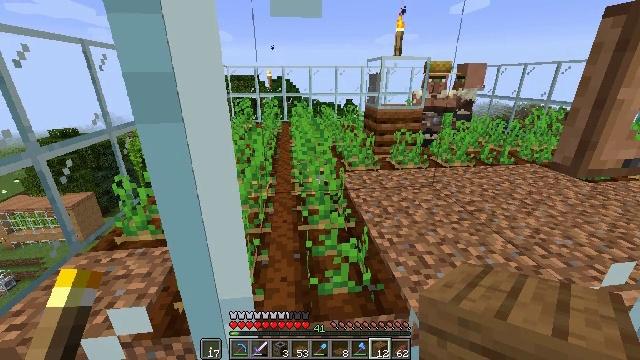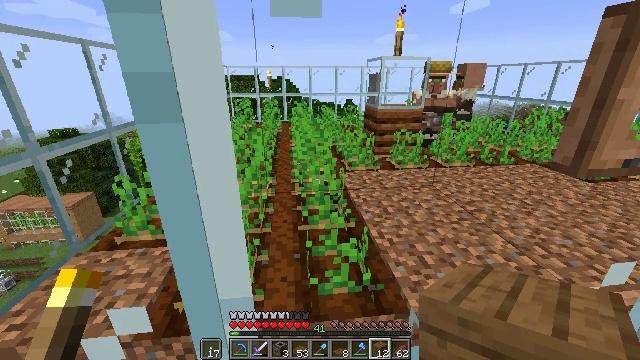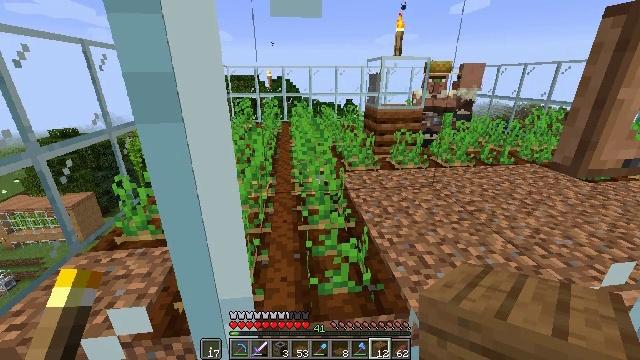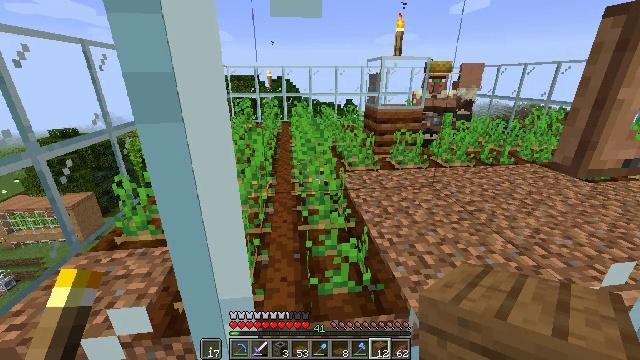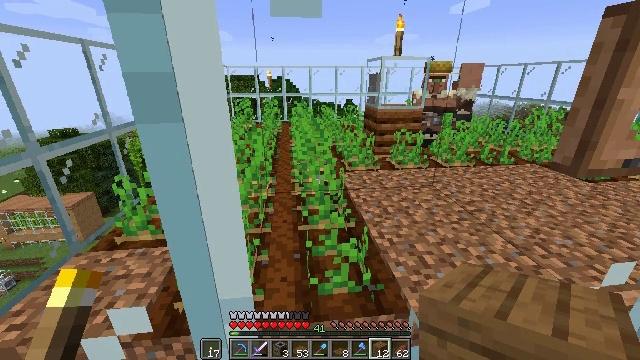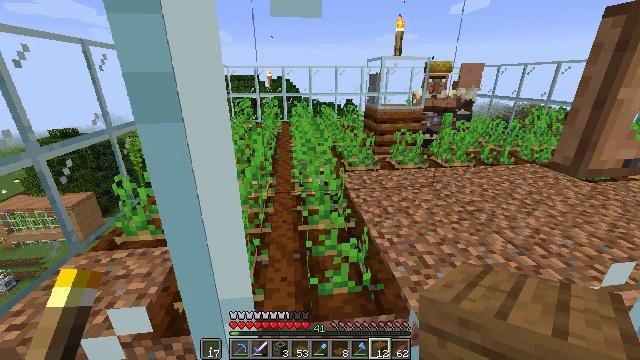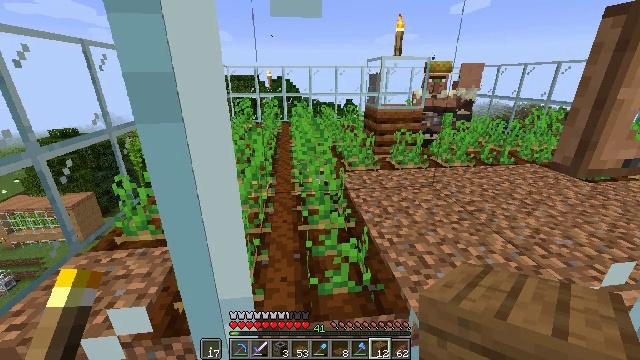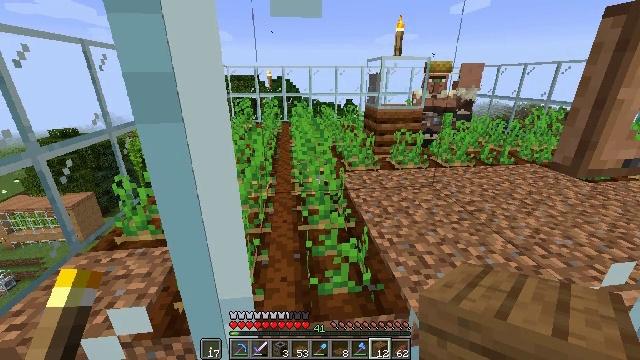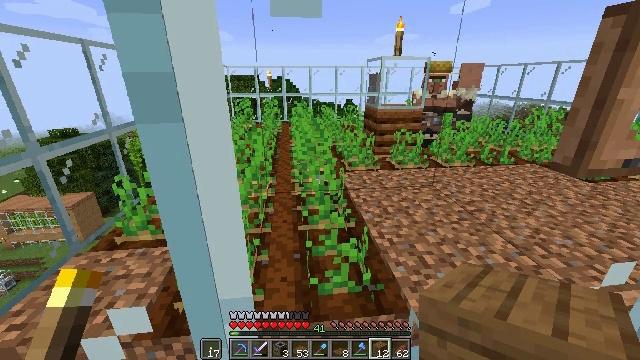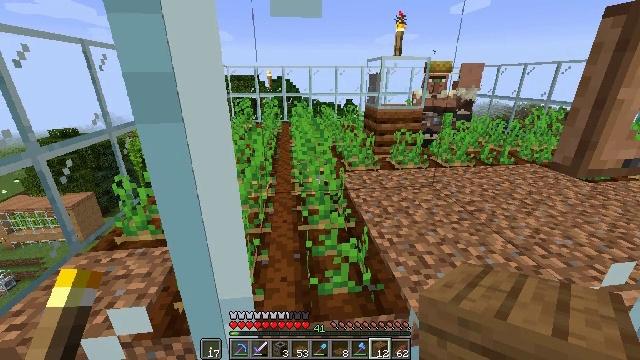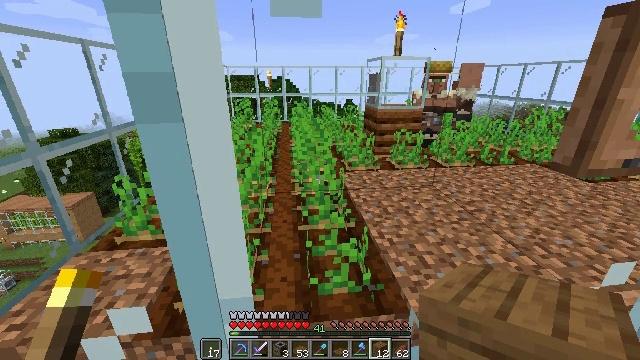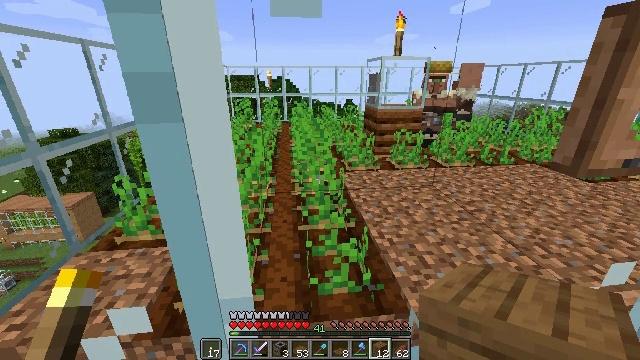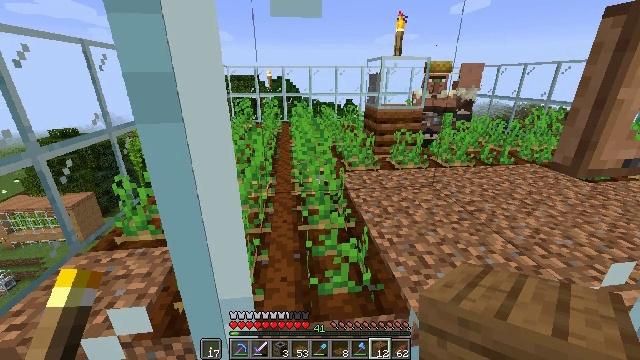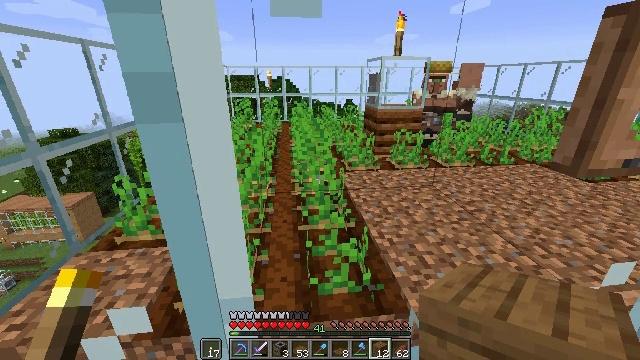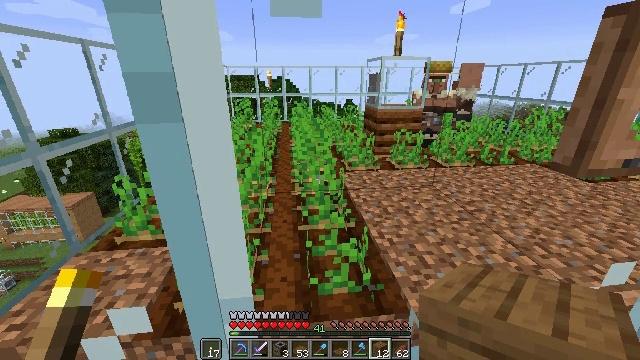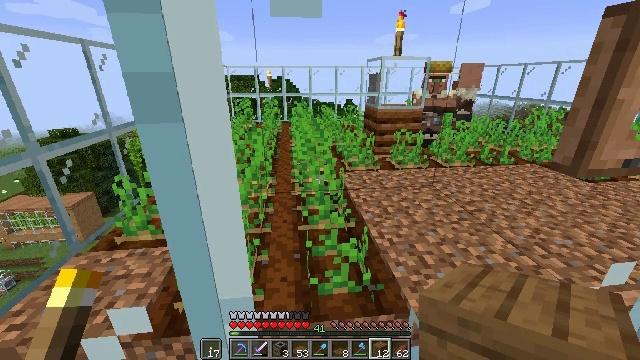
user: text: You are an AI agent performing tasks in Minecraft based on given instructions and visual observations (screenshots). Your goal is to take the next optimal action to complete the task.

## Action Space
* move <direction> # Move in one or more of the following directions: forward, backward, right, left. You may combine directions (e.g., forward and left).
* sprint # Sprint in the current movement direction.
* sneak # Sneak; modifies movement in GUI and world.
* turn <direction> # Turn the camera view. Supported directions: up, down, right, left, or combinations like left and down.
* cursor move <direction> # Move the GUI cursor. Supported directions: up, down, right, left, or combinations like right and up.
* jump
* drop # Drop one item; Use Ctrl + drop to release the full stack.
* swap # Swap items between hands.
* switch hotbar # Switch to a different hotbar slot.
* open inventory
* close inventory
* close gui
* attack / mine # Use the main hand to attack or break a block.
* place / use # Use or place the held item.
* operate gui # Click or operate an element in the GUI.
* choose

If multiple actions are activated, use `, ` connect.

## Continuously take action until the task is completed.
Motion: motion action
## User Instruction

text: Use the crafting table to make a minecart.
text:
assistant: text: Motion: no_op
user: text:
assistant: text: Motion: no_op
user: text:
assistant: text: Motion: no_op
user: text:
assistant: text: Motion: no_op
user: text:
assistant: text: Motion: no_op
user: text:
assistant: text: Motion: no_op
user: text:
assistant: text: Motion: no_op
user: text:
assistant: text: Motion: no_op
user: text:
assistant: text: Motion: no_op
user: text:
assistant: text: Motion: no_op
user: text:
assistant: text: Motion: no_op
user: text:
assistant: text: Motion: no_op
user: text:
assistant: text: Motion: no_op
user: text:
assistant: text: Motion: no_op
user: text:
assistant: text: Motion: no_op
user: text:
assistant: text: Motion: no_op
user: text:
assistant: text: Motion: no_op
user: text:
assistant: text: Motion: no_op
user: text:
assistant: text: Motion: no_op
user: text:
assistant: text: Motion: no_op
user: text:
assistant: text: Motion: no_op
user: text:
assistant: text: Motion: no_op
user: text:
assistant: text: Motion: no_op
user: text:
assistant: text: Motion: no_op
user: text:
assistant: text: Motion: no_op
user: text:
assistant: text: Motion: no_op
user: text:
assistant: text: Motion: no_op
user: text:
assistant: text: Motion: no_op
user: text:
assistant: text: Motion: no_op
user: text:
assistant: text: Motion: no_op